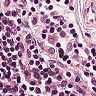
Metastatic tissue present: no